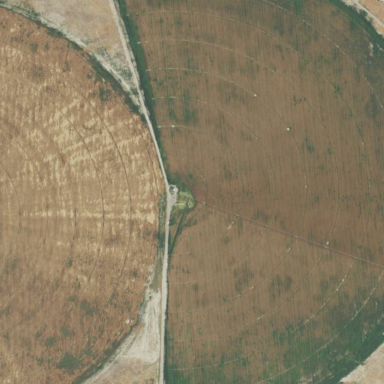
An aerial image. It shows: Farmland with pivot irrigation system.